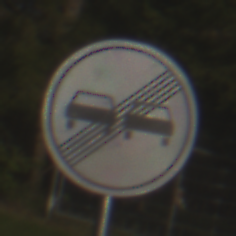
Verkehrszeichen: EndeUeberholverbot
Umgebung: Outdoor, Nature
Tageszeit: MorningAfternoon
Wetter: PartlyCloudy
Licht: Natural
Jahreszeit: NotSpecified
Kontrast: HighContrast